Here is the wavelet time-frequency representation (scalogram) of a rolling-element bearing's vibration measurement. Based on the visible evidence, which condition applies: normal, inner_race, outer_race, ball?
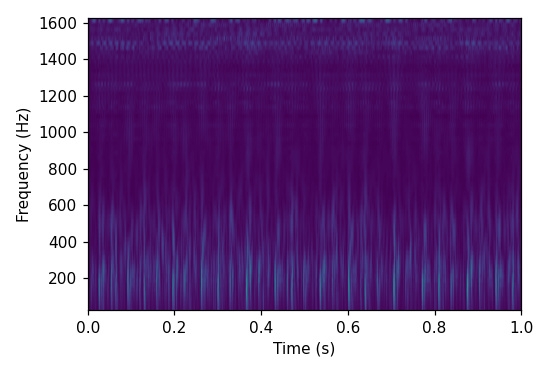
Answer: outer_race